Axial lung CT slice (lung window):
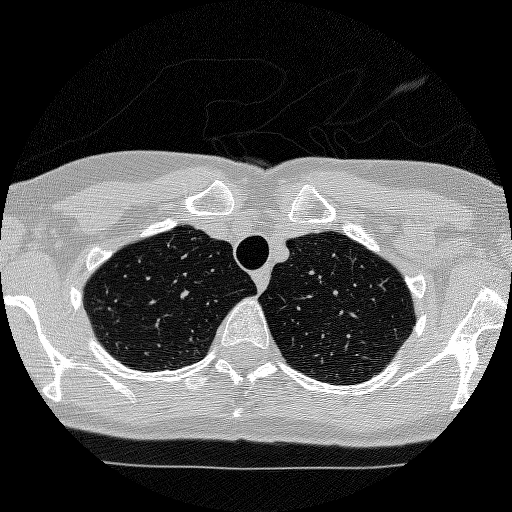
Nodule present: no